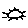
Label: sun